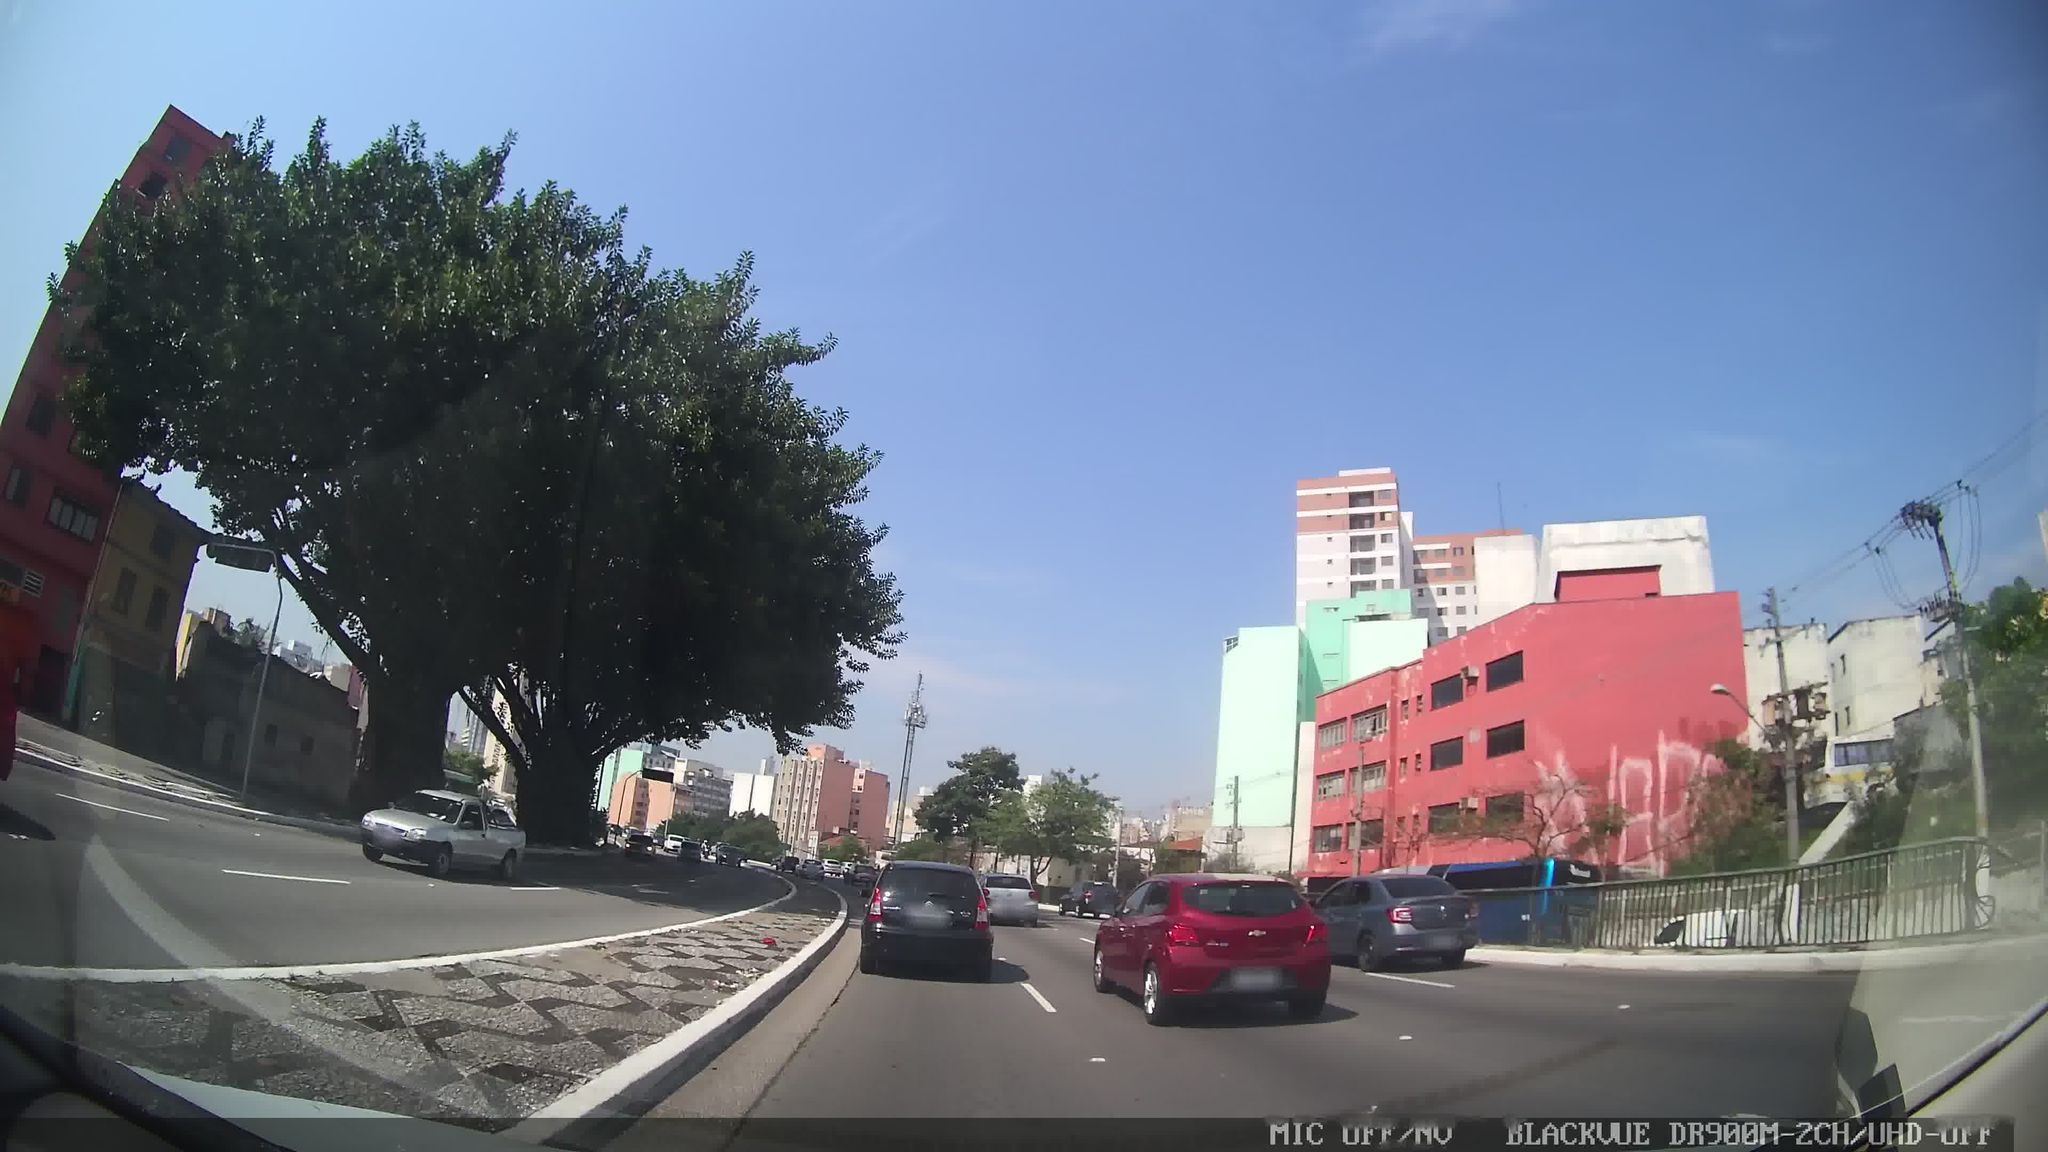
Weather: clear
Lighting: day
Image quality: good
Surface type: driving surface
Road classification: trunk_link
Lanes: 2
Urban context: urban centre
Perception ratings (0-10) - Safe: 2.6, Lively: 7.54, Beautiful: 5.15, Boring: 3.04, Depressing: 5.1, Wealthy: 4.78